Question: I'm trying to remove an element from an xml file based on it's sub-element value.
my xml is formated like this:

I want to remove the CB element if it's sub-element CBA has the value of AXIS.
This is what I'm trying, the compiler isn't giving me any errors, but it's also not doing removing the element.
'''
string portXML = @"C:\Users\User\Desktop\port.xml";
XDocument _port = XDocument.Load(portXML);
_port.Descendants().Where(e => e.Name("CBA").Value == "AXIS").Remove();
_port.Save(portXML);
'''
I'm not familiar with how attributes/elements and xDoc, so I apologies if this is a stupid question.
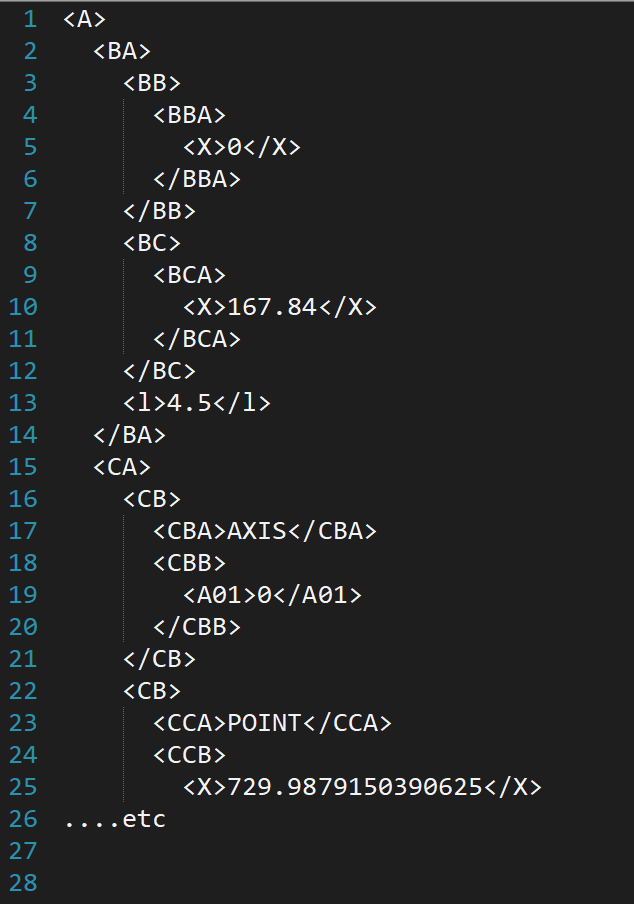
Answer: Try the following:
'''
string portXML = @"C:\Users\User\Desktop\port.xml";
XDocument _port = XDocument.Load(portXML);
_port.Descendants("CB").Where(e => e.Element("CBA").Value == "AXIS").Remove();
_port.Save(portXML);
'''